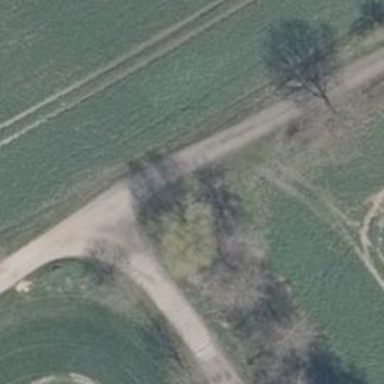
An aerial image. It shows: Sandy track road with grade 4 track type. There are no sidewalks along the road.